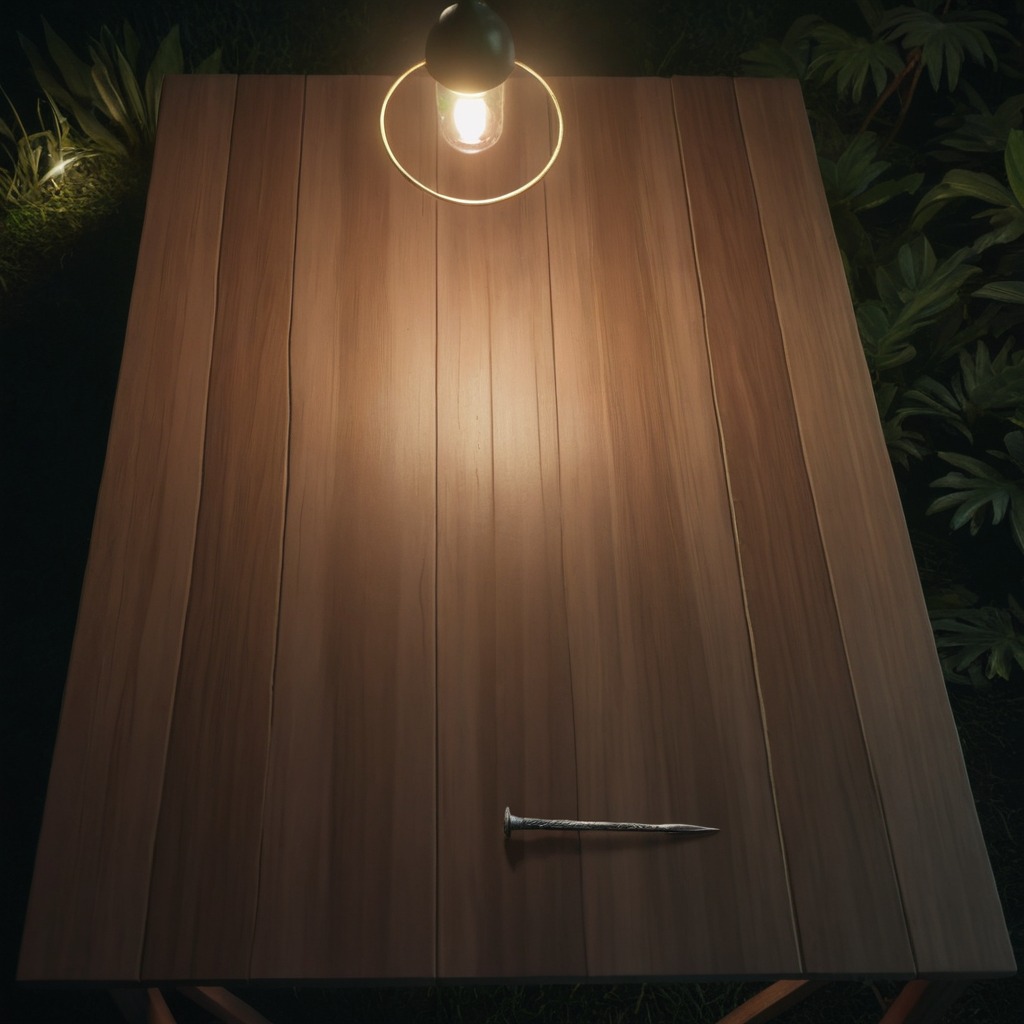
An iron nail is lying on a wooden table inside a jungle field workshop tent at night.